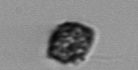
Label: Kryptoperidinium_triquetrum